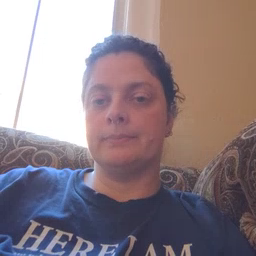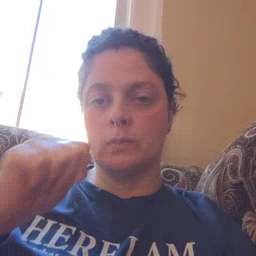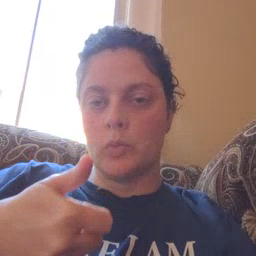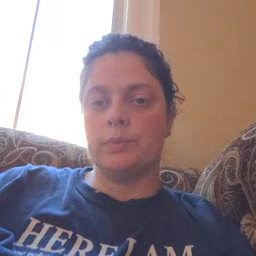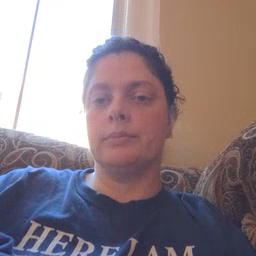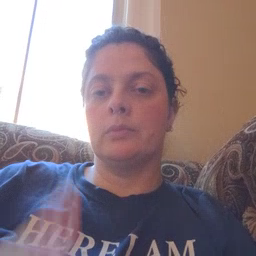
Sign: tomorrow